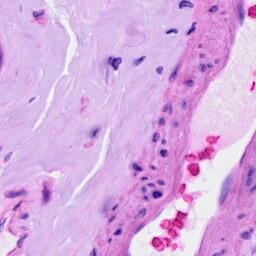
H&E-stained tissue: Ovarian